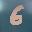
Label: 6